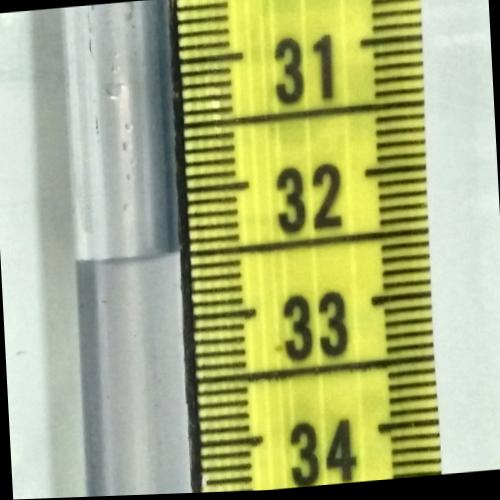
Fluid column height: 32.5 cm